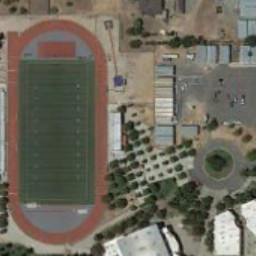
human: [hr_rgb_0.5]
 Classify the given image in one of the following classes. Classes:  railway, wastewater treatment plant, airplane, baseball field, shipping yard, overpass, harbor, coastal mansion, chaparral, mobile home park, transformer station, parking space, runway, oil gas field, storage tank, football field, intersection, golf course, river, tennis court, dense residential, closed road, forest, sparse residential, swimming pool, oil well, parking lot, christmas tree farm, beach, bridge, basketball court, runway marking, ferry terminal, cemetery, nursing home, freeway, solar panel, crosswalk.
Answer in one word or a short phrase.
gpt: football field